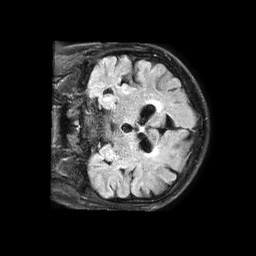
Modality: FLAIR
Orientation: coronal
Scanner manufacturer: philips
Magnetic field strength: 1.5 T
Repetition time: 6 s
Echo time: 0.1004 s